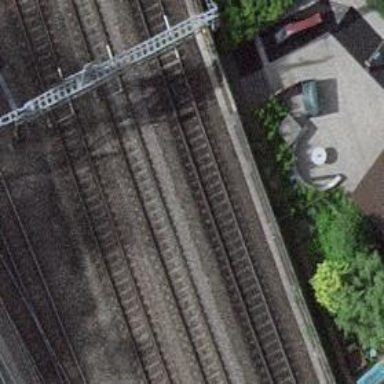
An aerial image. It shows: Single-track electrified railway with contact line.